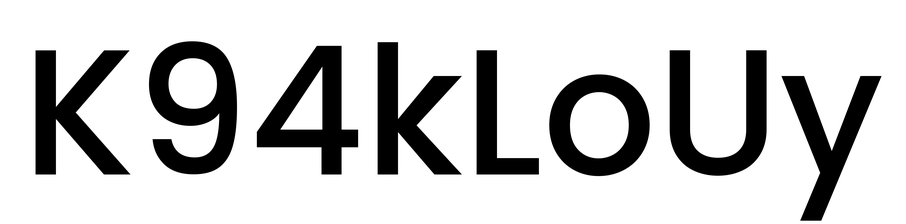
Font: Poppins-Medium